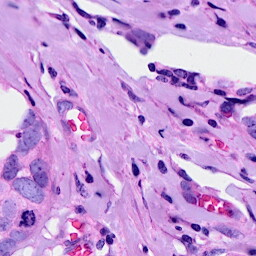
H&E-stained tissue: Breast